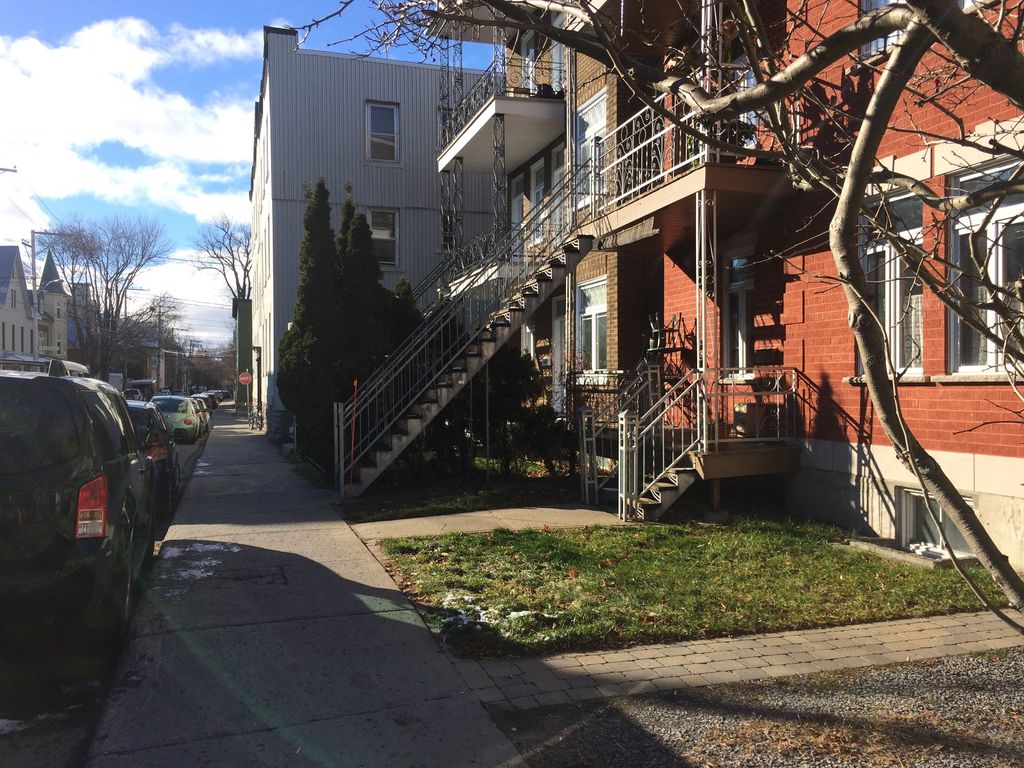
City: quebec_city